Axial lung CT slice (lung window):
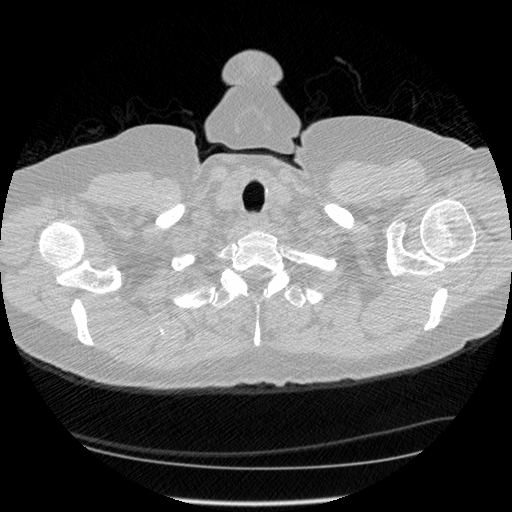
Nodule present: no